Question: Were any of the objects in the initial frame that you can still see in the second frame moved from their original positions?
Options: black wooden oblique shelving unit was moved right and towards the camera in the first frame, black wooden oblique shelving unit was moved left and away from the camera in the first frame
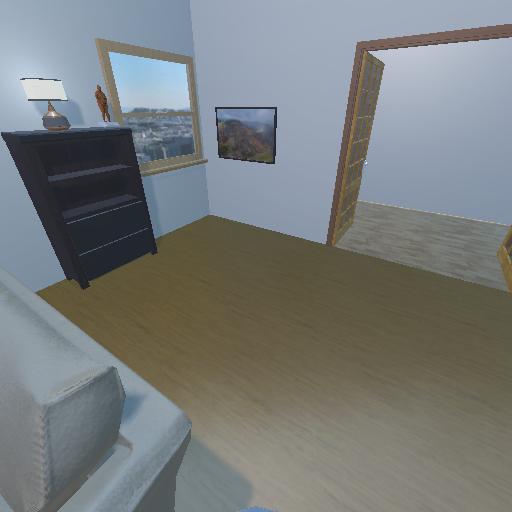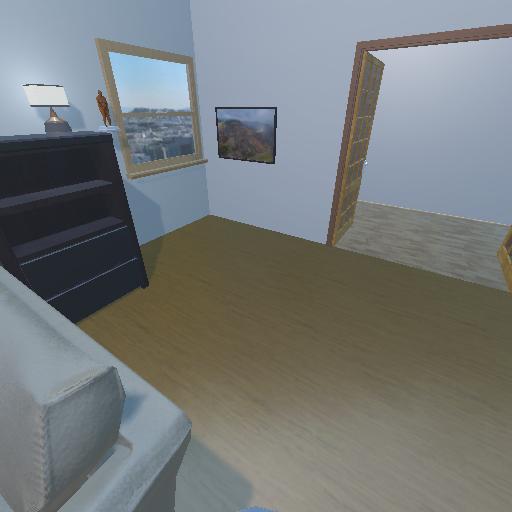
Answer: black wooden oblique shelving unit was moved right and towards the camera in the first frame